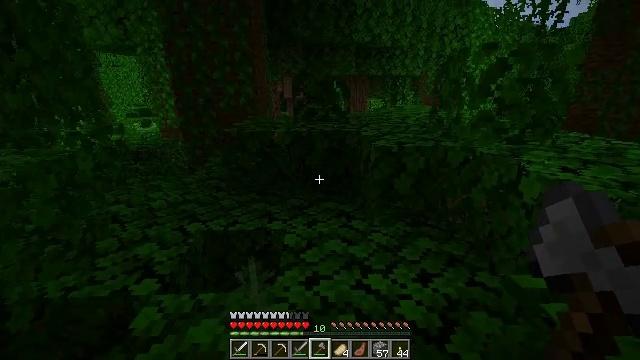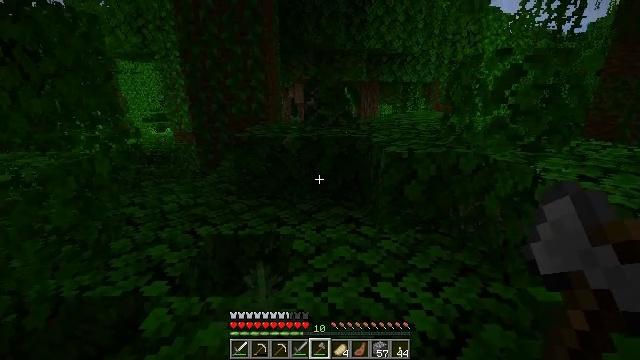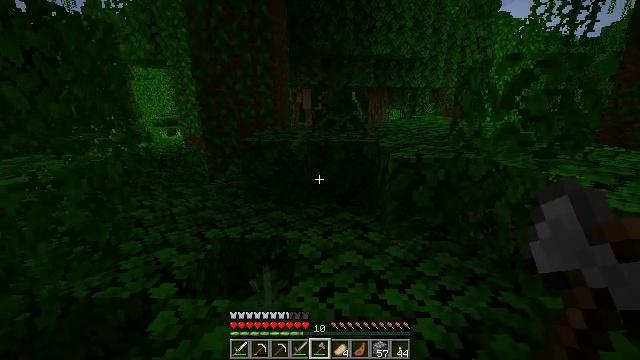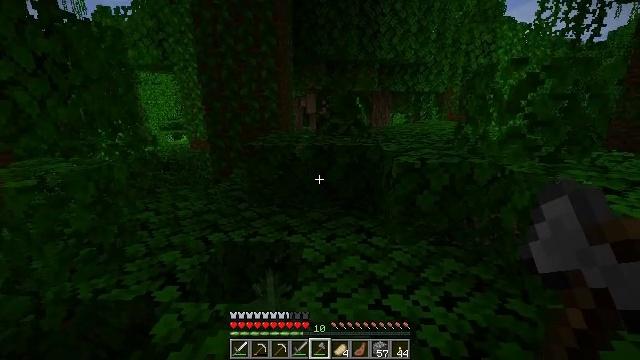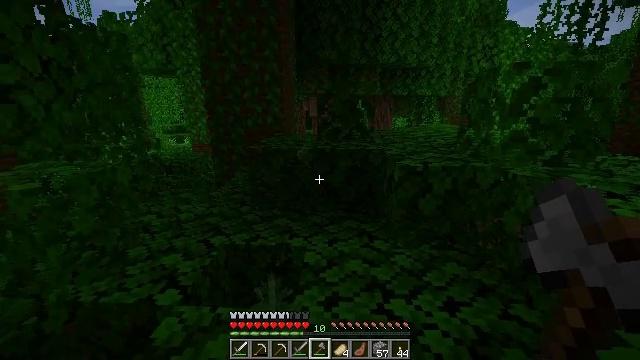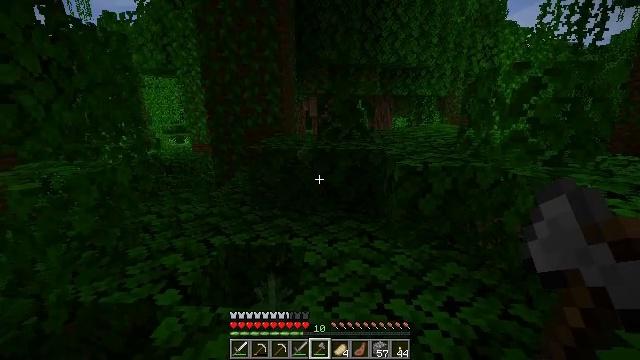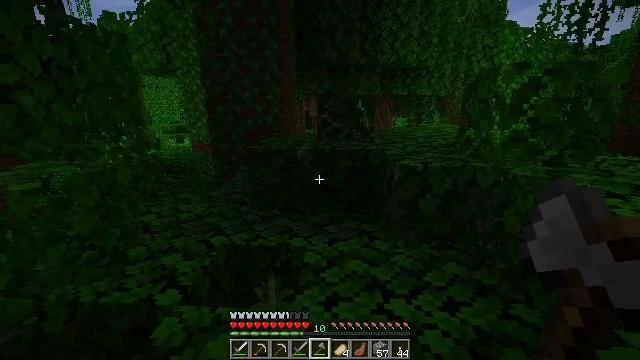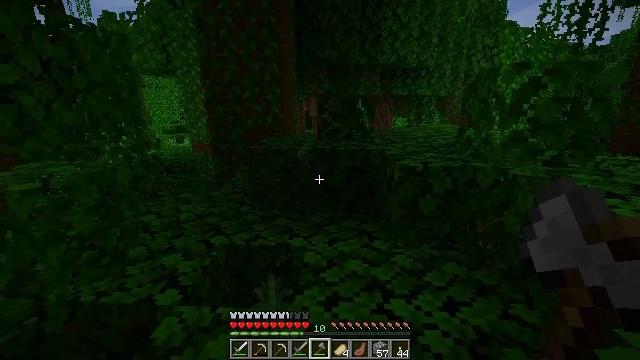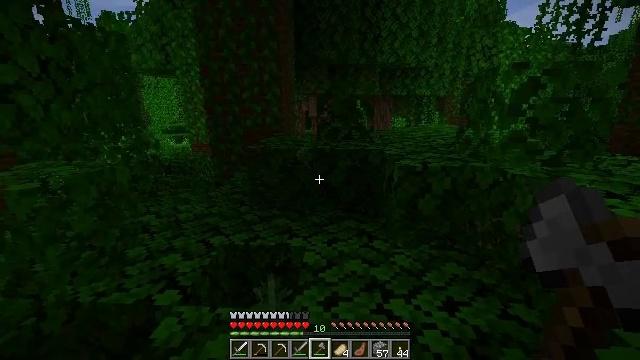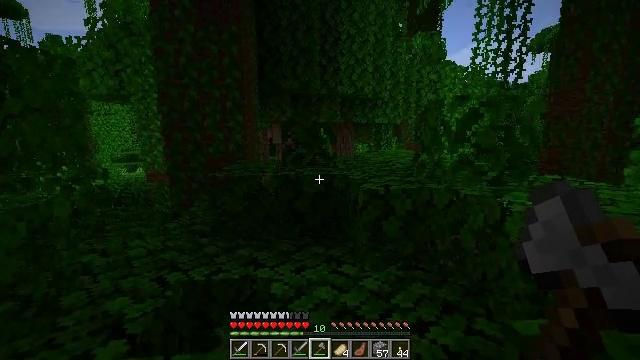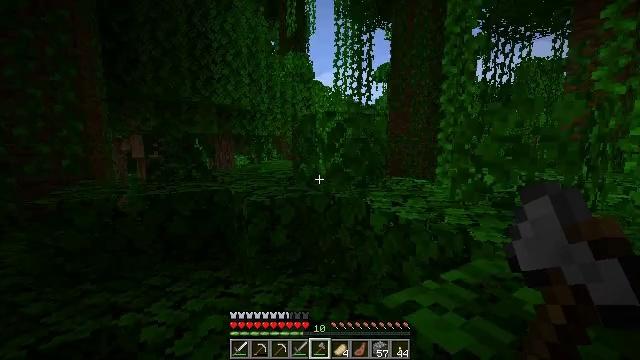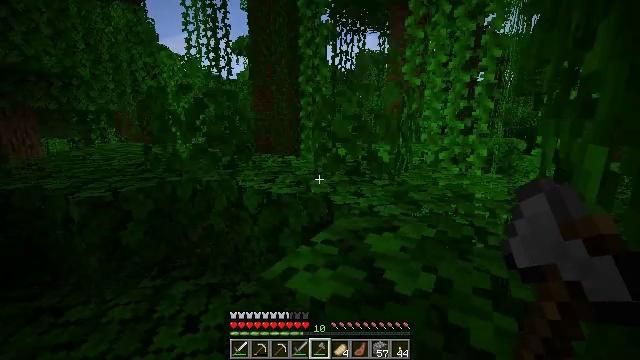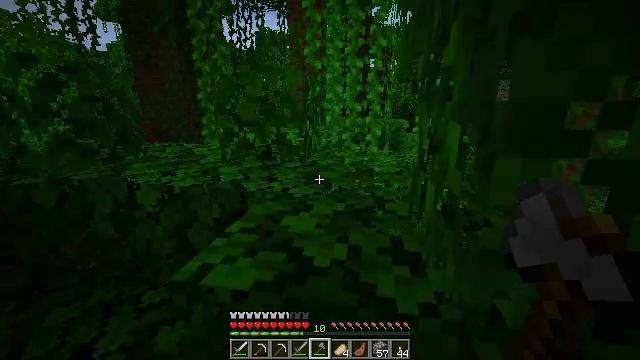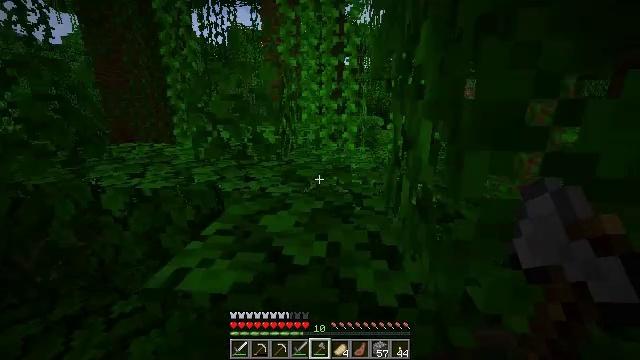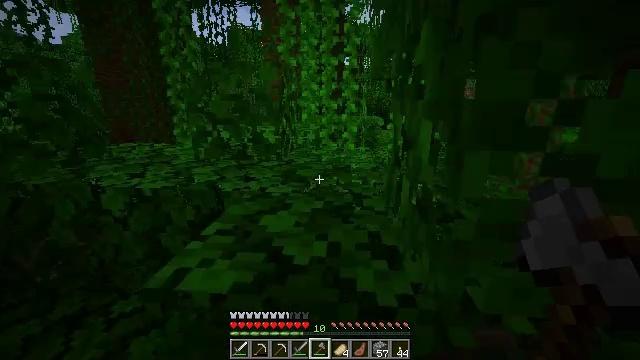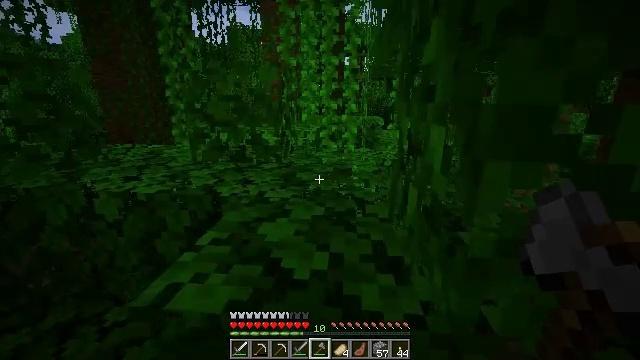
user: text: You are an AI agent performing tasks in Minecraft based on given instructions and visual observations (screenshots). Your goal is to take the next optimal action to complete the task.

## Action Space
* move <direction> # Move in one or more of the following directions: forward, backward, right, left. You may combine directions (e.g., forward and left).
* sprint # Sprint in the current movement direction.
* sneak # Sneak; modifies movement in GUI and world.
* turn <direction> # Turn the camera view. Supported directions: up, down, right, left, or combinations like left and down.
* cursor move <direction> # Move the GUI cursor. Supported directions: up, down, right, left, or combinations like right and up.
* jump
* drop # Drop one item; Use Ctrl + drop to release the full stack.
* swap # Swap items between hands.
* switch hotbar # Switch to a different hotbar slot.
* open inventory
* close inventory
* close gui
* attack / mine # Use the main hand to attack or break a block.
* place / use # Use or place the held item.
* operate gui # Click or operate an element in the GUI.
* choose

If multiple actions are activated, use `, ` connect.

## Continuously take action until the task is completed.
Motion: motion action
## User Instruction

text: Dig up the grass block for dirt.
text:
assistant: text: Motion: turn left and up
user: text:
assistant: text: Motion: turn left and up
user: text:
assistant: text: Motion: no_op
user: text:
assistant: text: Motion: no_op
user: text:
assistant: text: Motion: no_op
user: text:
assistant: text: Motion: no_op
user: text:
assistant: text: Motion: no_op
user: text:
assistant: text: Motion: no_op
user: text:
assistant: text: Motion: turn right and up
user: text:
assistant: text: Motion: turn right and up
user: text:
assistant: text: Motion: turn right and down
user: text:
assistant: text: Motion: turn right and down
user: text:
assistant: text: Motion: turn right
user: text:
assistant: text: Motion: no_op
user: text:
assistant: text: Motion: move forward
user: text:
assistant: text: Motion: move forward
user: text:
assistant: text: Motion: move forward, turn left
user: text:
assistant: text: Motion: move forward, turn left
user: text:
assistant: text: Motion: move forward, jump
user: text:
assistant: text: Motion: move forward, jump
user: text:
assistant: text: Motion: move forward, jump
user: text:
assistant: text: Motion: move forward, jump
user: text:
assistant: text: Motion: move forward
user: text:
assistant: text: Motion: move forward
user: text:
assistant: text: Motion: move forward
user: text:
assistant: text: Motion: move forward
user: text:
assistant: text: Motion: move forward
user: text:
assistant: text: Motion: move forward
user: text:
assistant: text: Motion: move forward, turn down
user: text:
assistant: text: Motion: move forward, turn left and down